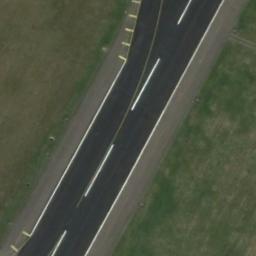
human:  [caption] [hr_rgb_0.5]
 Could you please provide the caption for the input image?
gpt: Next to the runway is a large green lawn with white short and thick markings on the runway .

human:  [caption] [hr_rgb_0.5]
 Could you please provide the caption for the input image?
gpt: The grass is around the runway .

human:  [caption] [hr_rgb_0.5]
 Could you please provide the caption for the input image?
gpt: The runway is on the grass .

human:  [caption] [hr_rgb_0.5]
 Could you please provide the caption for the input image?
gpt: The runway goes through the lawn and some center line markings are on the runway .

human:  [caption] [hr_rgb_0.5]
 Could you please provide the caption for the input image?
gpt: There are green meadows beside the runway .